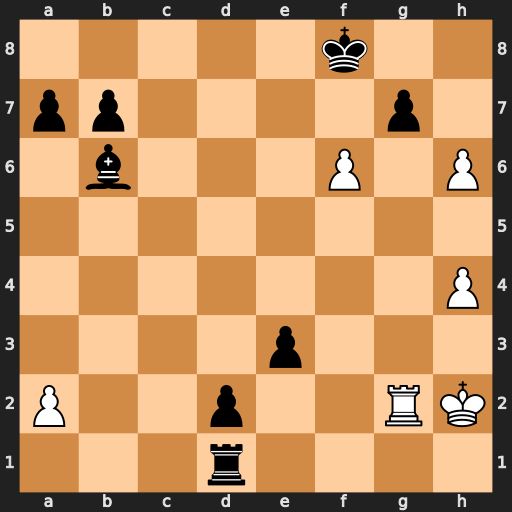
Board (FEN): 5k2/pp4p1/1b3P1P/8/7P/4p3/P2p2RK/3r4
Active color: w
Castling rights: -
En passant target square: -
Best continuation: hxg7+ Kg8 f7+ Kxf7 g8=Q+